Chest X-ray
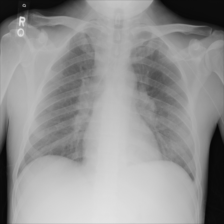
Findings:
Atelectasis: negative
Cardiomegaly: negative
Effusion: positive
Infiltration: negative
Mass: negative
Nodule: negative
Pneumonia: negative
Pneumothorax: negative
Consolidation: negative
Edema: negative
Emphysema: negative
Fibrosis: negative
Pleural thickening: negative
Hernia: negative